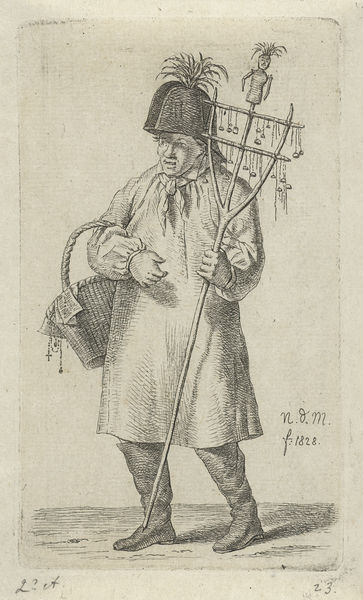
Titel: Straatverkoper
Künstler: Anthonie Willem Hendrik Nolthenius de Man
Standort: Amsterdam
Institution: Rijksmuseum
Schlagwörter: hand, mann, hut, skizze, zeichnung, mütze, gesicht, hände, signatur, mantel, schrift, stab, tafel, einfach, korb, bauer, narr, kreuz, stich, bleistift, stiefel, puppe, buer, rosenkranz, gabel, zweispitz, staab, rassel, rasse, blistift, straßenmusikant, 1828, n.o.m., vogelhändler